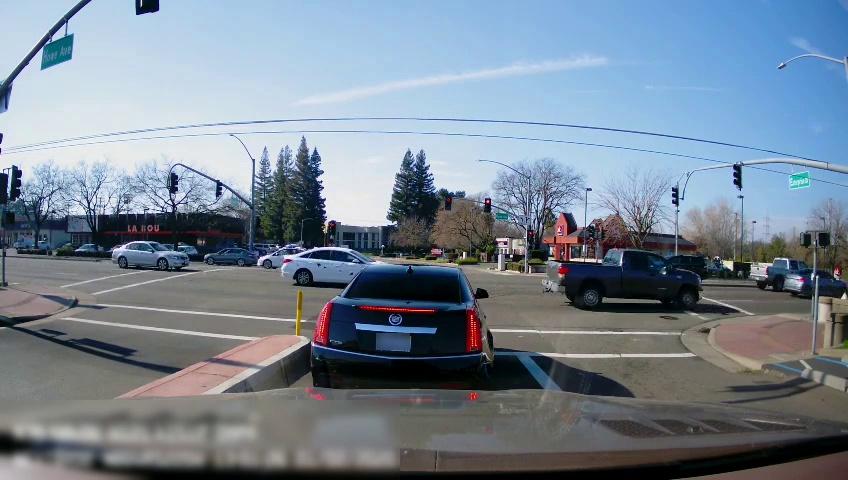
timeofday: Day
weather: Sunny
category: Drivable Space
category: Vehicles | SUV
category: Vehicles | Car
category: Vehicles | Car
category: Vehicles | Truck
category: Vehicles | Car
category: Vehicles | Car
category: Vehicles | Truck
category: Vehicles | Car
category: Vehicles | Car
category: Vehicles | Car
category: Vehicles | Car
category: Vehicles | Car
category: Lanes | Opposite Lane
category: Lanes | Current Lane
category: Traffic | Lights
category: Traffic | Signs
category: Traffic | Lights
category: Traffic | Lights
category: Traffic | Lights
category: Traffic | Lights
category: Traffic | Lights
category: Traffic | Lights
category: Traffic | Lights
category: Traffic | Lights
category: Traffic | Signs
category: Traffic | Lights
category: Traffic | Lights
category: Traffic | Lights
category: Traffic | Lights
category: Traffic | Lights
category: Traffic | Signs
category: Traffic | Lights
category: Traffic | Lights
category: Traffic | Lights